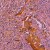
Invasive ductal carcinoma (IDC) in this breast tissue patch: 0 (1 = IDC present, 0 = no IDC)